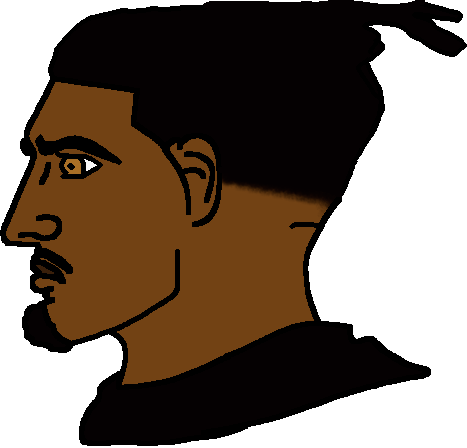
Label: 4_Yes_Chad